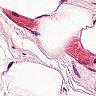
Metastatic tissue present: no